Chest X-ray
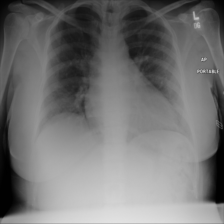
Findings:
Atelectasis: negative
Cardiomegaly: positive
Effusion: negative
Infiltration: negative
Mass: negative
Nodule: negative
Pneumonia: negative
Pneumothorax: negative
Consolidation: negative
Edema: negative
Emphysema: negative
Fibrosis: negative
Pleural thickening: negative
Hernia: negative